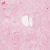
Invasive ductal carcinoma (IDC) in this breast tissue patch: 0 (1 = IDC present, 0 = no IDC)